Question: Right now my 'pchart' week graph display like this way,

'x-axis 12/2-8, 12/9-15'
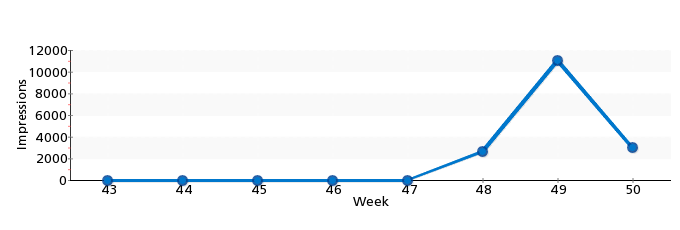
Answer: You generate the legend you can have
'''
$weekLegend = getWeekLegend();
var_dump($weekLegend); // for debug purpose
'''
Output
'''
array (size=8)
0 => string '12/09-15' (length=8)
1 => string '12/16-22' (length=8)
2 => string '12/23-29' (length=8)
3 => string '12/30-05' (length=8)
4 => string '01/06-12' (length=8)
5 => string '01/13-19' (length=8)
6 => string '01/20-26' (length=8)
7 => string '01/27-02' (length=8)
'''
Adding it to your dataset defination
'''
// Dataset definition
$DataSet = new pData;
$DataSet->AddPoint($data,"Serie1");
$DataSet->AddPoint(getWeekLegend(),"Serie2");
$DataSet->AddAllSeries();
$DataSet->SetAbsciseLabelSerie("Serie2"); //<------ set pChat to use legend
'''
Function Used
'''
function getWeekLegend($week = 8) {
$start = new DateTime();
$start->modify("last sunday");
while ( $week > 0 ) {
$date = $start->format("m");
$date .= "/";
$date .= $start->format("d");
$date .= "-";
$start->modify("+6 day");
$date .= $start->format("d");
$start->modify("+1 day");
$weekLegend[] = $date;
$week --;
}
return $weekLegend ;
}
'''